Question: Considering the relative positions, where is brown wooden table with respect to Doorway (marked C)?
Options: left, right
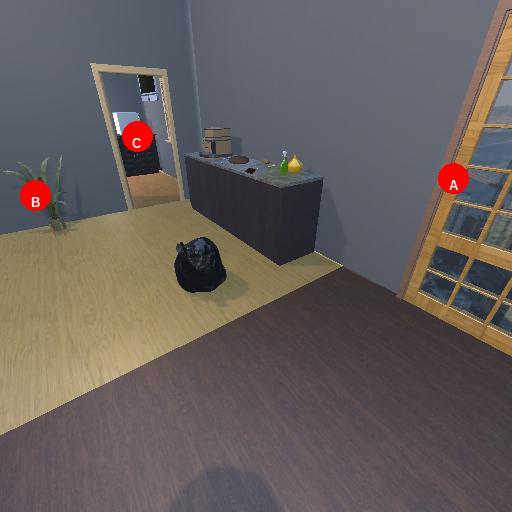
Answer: left